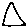
Label: triangle